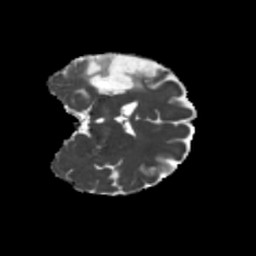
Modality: MD
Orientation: coronal
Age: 36
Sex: female
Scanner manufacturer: siemens
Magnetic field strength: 3 T
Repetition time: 5.25 s
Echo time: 0.08 s